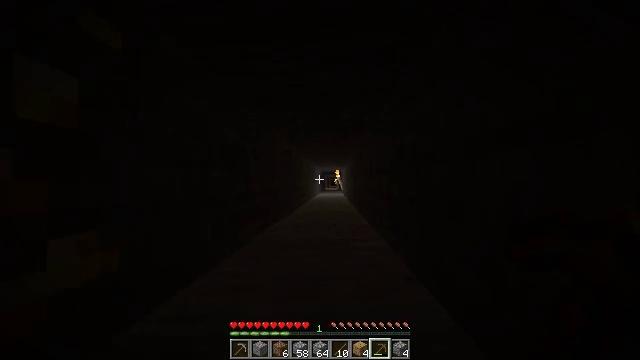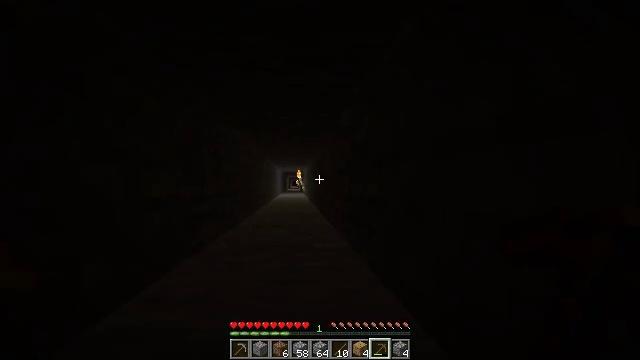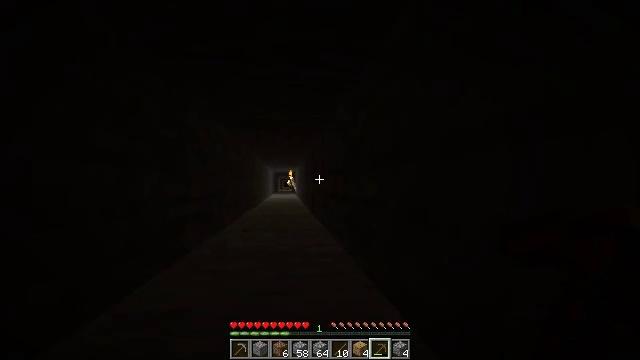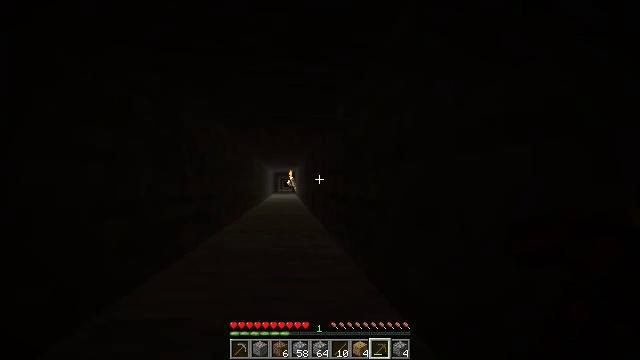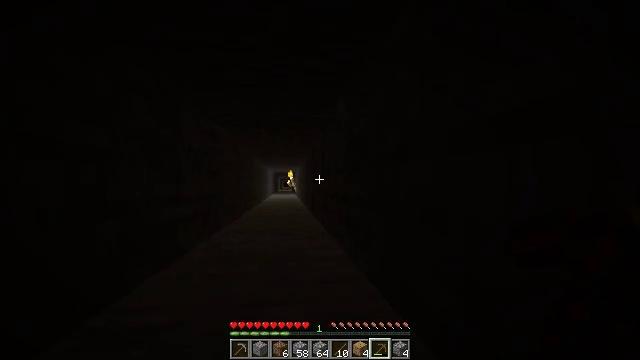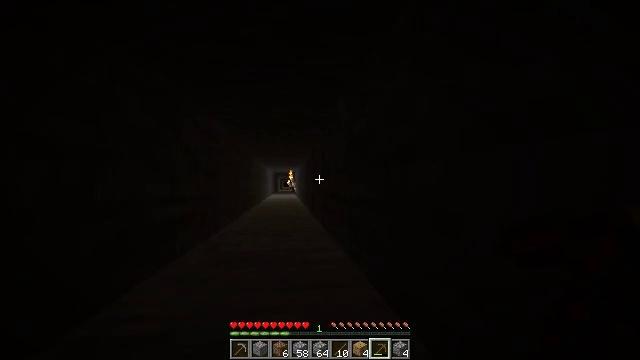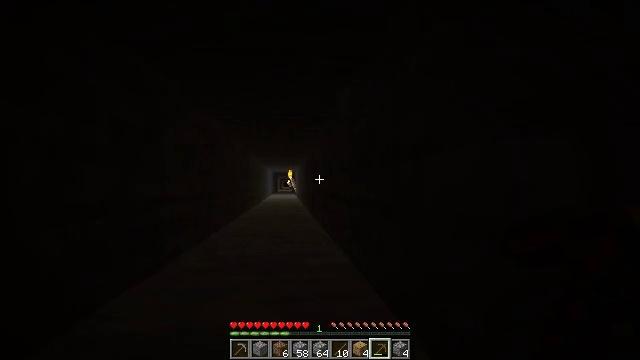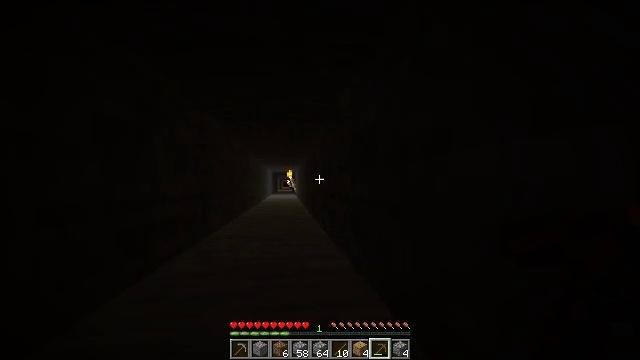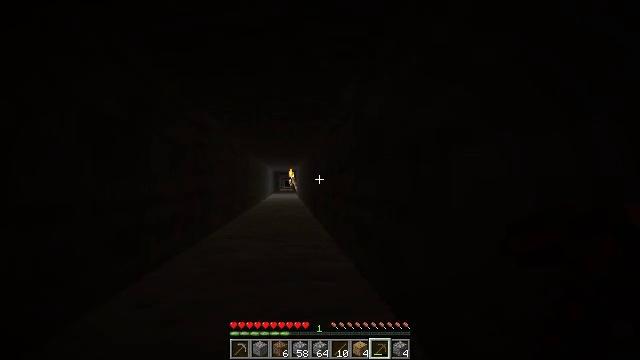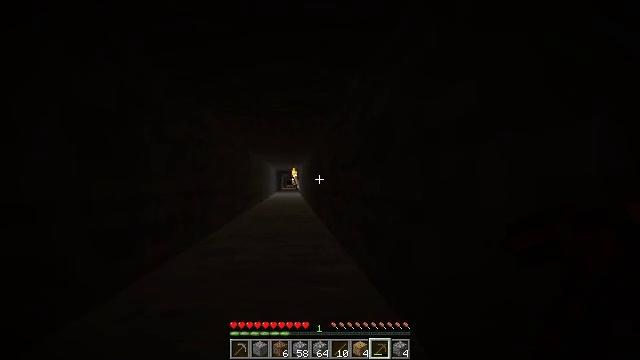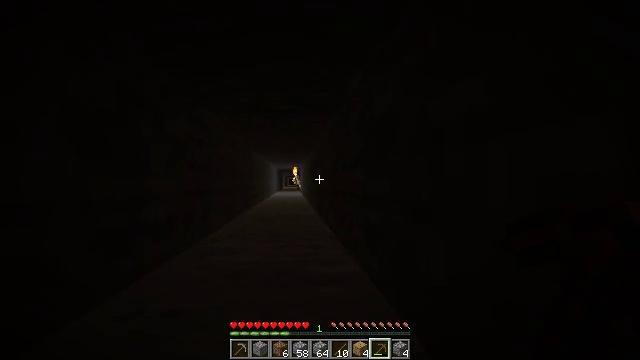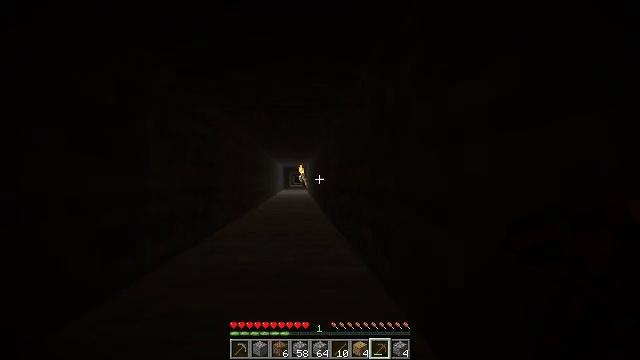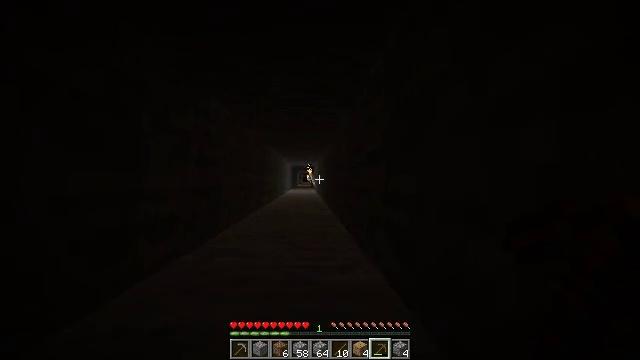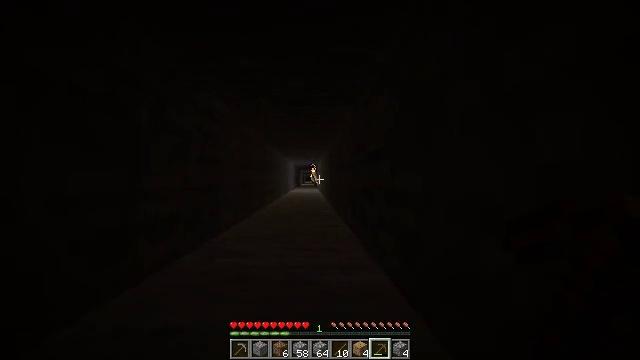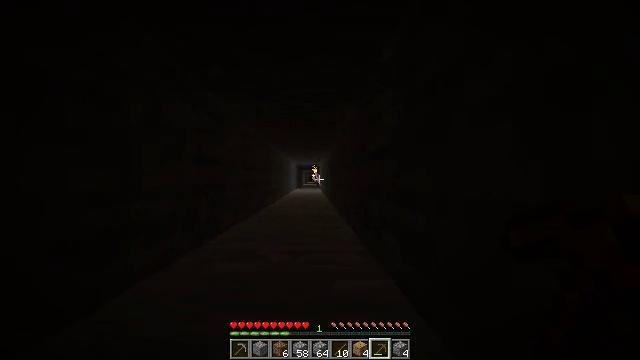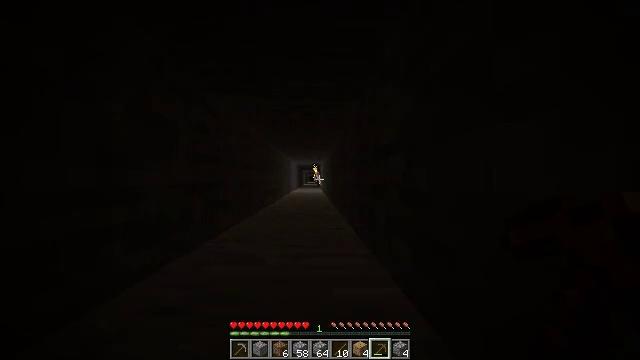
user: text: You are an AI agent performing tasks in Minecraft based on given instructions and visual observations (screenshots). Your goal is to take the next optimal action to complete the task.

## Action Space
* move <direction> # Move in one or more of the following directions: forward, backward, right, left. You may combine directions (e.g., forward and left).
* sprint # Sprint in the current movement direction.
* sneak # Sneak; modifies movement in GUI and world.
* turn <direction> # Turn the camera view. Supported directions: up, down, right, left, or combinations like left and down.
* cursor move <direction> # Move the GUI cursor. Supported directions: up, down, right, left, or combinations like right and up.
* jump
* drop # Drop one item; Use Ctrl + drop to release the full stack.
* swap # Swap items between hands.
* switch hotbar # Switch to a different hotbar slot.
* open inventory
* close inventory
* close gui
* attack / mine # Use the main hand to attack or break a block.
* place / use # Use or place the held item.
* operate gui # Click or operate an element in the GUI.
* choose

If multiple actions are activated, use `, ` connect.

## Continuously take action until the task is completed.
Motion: motion action
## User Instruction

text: Mine the wall torch to remove it.
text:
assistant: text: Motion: move forward, turn right
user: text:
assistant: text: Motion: move forward, turn right
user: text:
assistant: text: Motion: move forward
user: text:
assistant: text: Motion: move forward
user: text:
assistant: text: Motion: move forward
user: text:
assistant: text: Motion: move forward
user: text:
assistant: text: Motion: move forward
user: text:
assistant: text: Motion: move forward
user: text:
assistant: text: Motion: move forward
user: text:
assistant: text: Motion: move forward
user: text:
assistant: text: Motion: move forward, turn left
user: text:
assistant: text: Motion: move forward, turn left
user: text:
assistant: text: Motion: move forward
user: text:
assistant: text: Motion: move forward
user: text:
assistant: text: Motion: move forward
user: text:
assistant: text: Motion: move forward
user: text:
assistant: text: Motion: move forward
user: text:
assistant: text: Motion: move forward
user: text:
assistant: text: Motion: move forward
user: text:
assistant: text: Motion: move forward
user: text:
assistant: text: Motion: move forward
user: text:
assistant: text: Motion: move forward
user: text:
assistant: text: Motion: move forward
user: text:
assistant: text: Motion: move forward
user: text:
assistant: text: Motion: move forward
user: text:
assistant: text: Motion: move forward
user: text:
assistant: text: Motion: move forward
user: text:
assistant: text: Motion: move forward
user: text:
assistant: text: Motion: move forward
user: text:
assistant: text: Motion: move forward